Question: Is it possible to draw a below mentioned object as mentioned below by using ??

(triangle at the middle,Left and right side of the triangle have line at the bottom).
Please advice me.
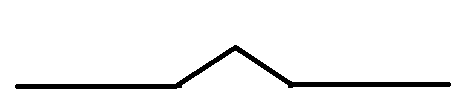
Answer: HTML:
'''
<div class="arrow"></div>
<div class="line"></div>
'''
CSS:
'''
.arrow {
height: 0;
width: 0;
border-bottom: 8px solid #FF0000;
border-left: 16px dotted transparent;
border-right: 16px dotted transparent;
left: 0px;
top: 2px;
margin-left: 20px;
z-index: 1;
position: relative;
}
.line {
width: 200px;
height: 2px;
background: #FF0000;
}
'''
Not exactly the same in dimension but you can edit and create like that.
Edit:
For your new shape, add the below in CSS and HTML:
CSS:
'''
.fill {
position: relative;
left: -14px;
top: 2px;
height: 0;
width: 0;
border-bottom: 6px solid #ffffff;
border-left: 14px dotted transparent;
border-right: 14px dotted transparent;
z-index: 2;
}
'''
HTML:
'''
<div class="arrow">
<div class="fill"></div>
</div>
<div class="line"></div>
'''